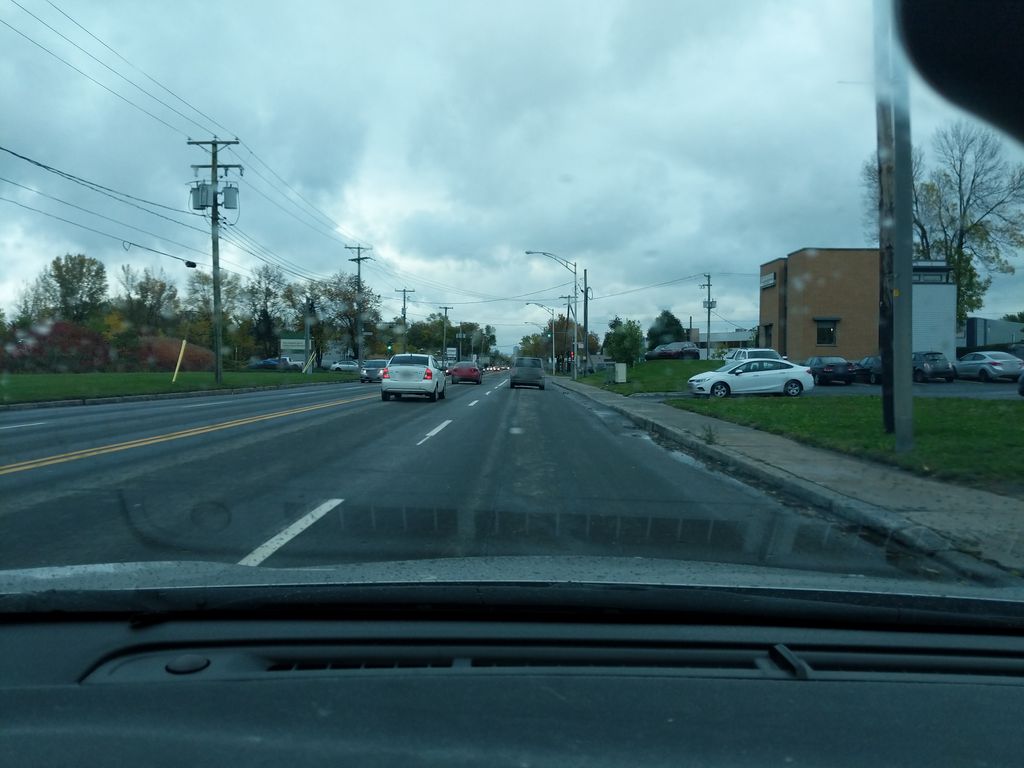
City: quebec_city